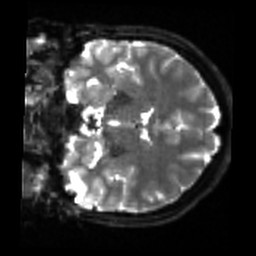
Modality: sbref
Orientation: coronal
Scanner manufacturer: siemens
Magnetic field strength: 3 T
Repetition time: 4 s
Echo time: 0.0594 s